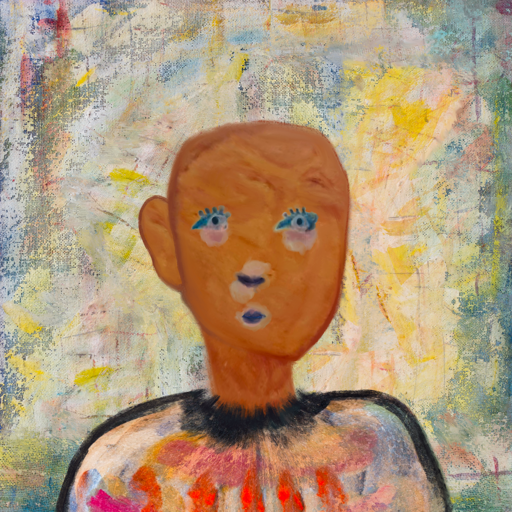
Background: Irani, Head And Neck Front: Pious_Lady, Face Front: Hill_Girl, Bust: Childish, Hair Front: Blank, Head Accessory: Blank, Second Necklace: Blank, Necklace: Blank, Baby: Blank